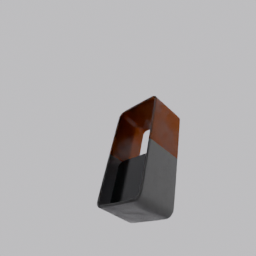
Label: electronics